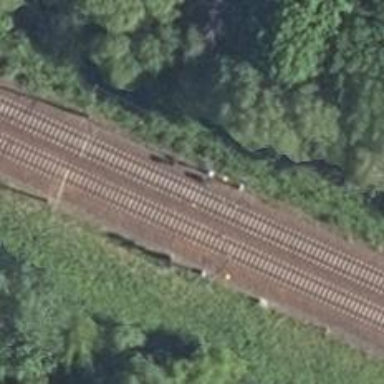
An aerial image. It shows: Railway signal.